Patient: sex M, age 35
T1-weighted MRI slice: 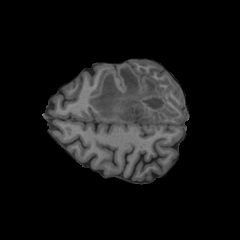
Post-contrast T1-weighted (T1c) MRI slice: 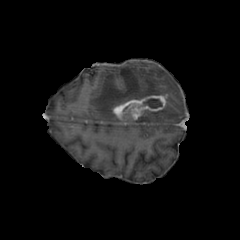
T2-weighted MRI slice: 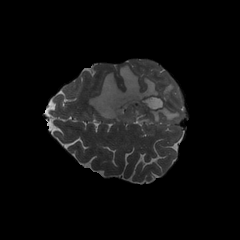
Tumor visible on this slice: yes
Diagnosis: Glioblastoma, IDH-wildtype
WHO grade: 4